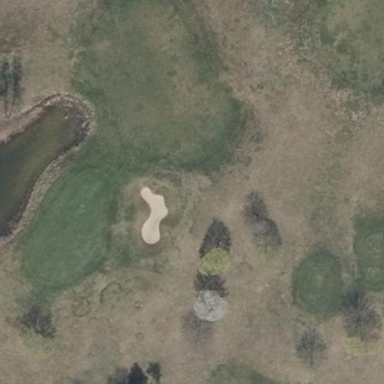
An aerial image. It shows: Grassy fairway on golf course.